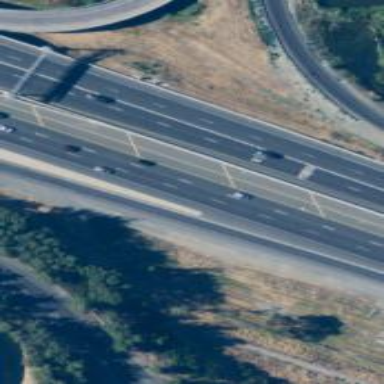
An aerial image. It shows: Motorway link.